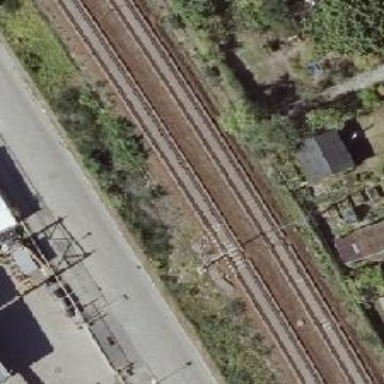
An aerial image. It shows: Railway signal.